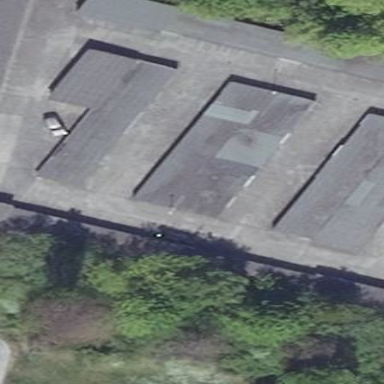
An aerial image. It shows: Group of garages.